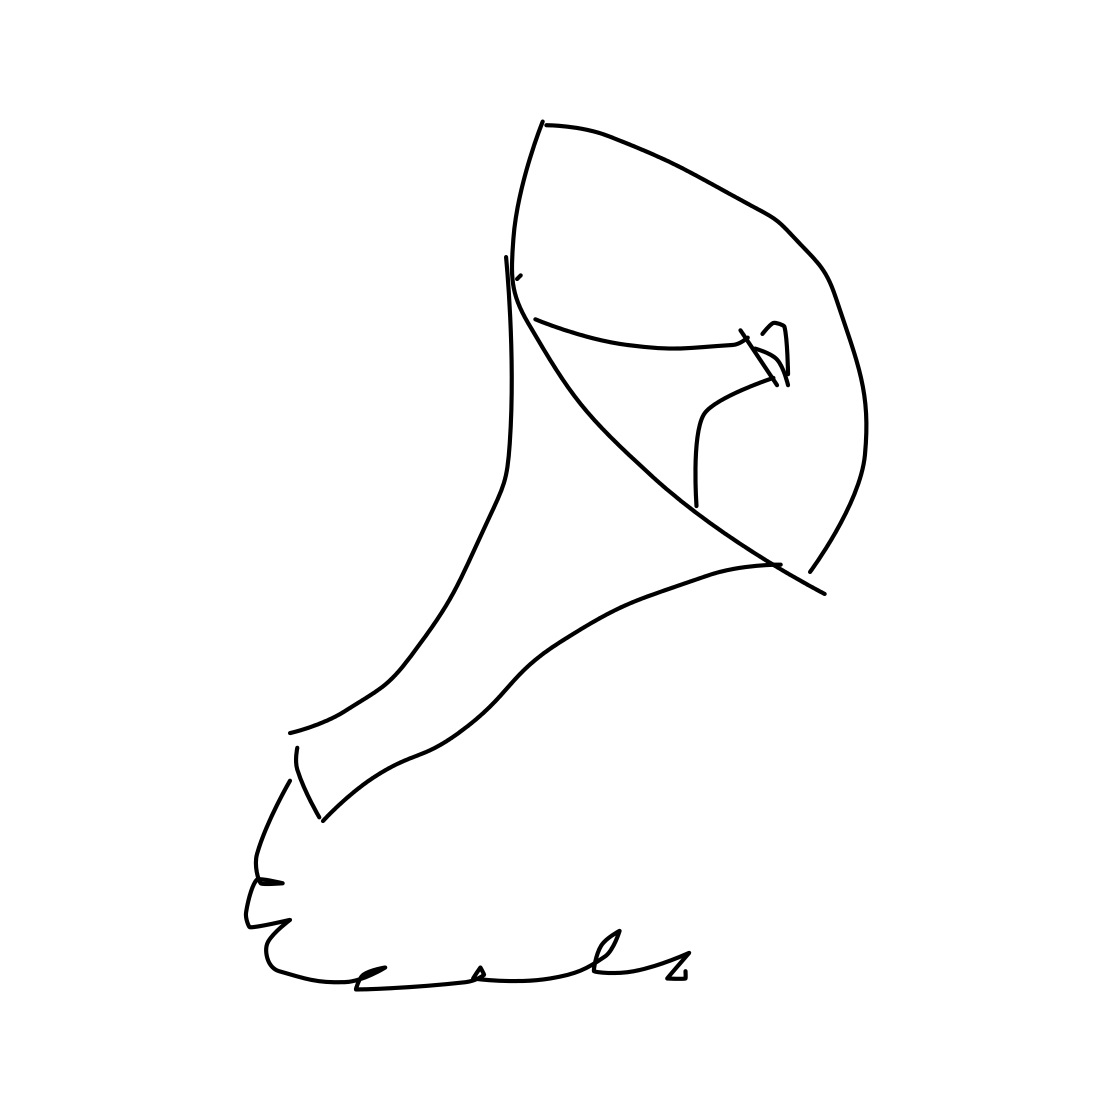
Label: megaphone